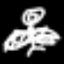
Label: angel